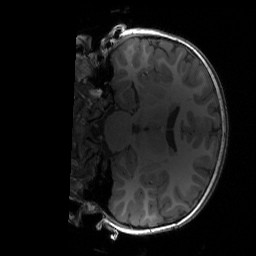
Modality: T1w
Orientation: coronal
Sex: male
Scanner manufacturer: siemens
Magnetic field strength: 3 T
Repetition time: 1.9 s
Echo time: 0.00243 s